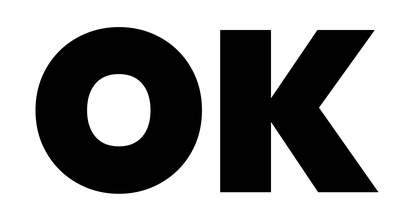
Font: Poppins-Black